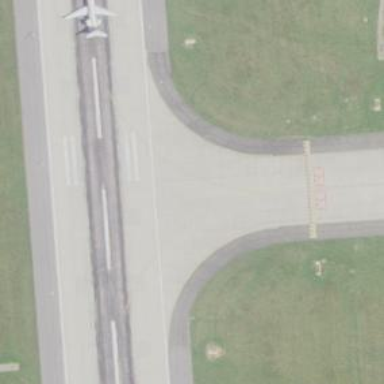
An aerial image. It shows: View of taxiway at the airport.